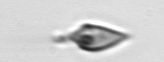
Label: Oxytoxum